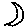
Label: moon